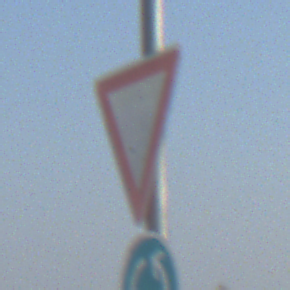
Verkehrszeichen: VorfahrtGewaehren
Zusatzzeichen unten: Kreisverkehr
Umgebung: Outdoor, Urban
Tageszeit: SunriseSunset
Wetter: Clear
Licht: Natural
Jahreszeit: NotSpecified
Kontrast: MediumContrast